Aerial crown-view tile of a tropical tree (Barro Colorado Island, Panama), acquired 20240813:
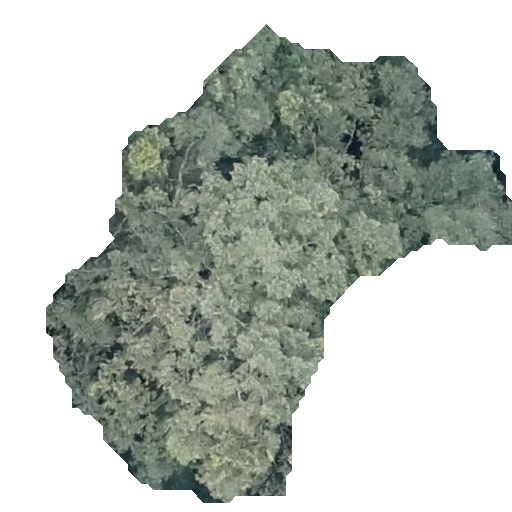
Species: Guazuma ulmifolia
GBIF accepted scientific name: Guazuma ulmifolia
Crown area: 181.824 m²